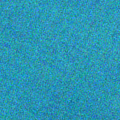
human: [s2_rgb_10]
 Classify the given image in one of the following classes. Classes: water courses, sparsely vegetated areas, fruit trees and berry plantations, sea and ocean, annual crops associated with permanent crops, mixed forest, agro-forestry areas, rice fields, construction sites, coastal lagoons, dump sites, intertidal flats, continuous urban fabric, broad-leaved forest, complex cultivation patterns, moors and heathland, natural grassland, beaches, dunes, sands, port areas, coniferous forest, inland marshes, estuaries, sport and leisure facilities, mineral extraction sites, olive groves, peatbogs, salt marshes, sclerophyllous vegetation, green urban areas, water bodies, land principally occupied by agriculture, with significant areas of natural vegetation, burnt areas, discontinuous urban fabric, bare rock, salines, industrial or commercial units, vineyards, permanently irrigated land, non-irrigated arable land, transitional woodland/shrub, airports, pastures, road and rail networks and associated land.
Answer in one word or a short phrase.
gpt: sea and ocean